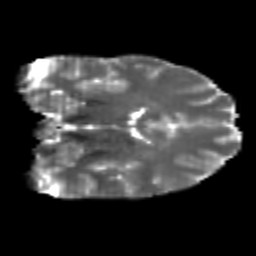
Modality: T2w
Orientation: coronal
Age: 24
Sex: male
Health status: healthy
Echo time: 0.074 s